Question: I recently switched to Android Studio and noticed that the tool windows have a Docked Mode option when I click on the little Gear icon in each tool window.

I personally prefer the Un-Docked Mode(as the tool window minimizes conveniently when I click in the editor) and set every tool window(except the Project Explorer) to be Un-Docked.
But every time I restart Android Studio it converts all Tool Windows back to Docked Mode.This was very easy to do in Eclipse but after searching online for quite a bit, I still don't know how to save the UnDocked mode for Tool Windows in Android Studio. Any ideas how to solve this?
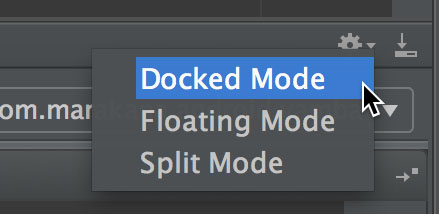
Answer: Today's update to Android Studio 0.5.5 fixed the problem for me! Now Android Studio always remembers to save the state of the tool windows!